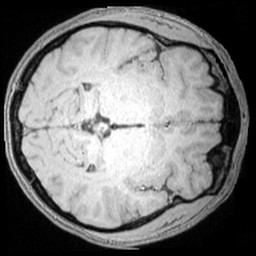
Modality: T1w
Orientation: axial
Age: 25
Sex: female